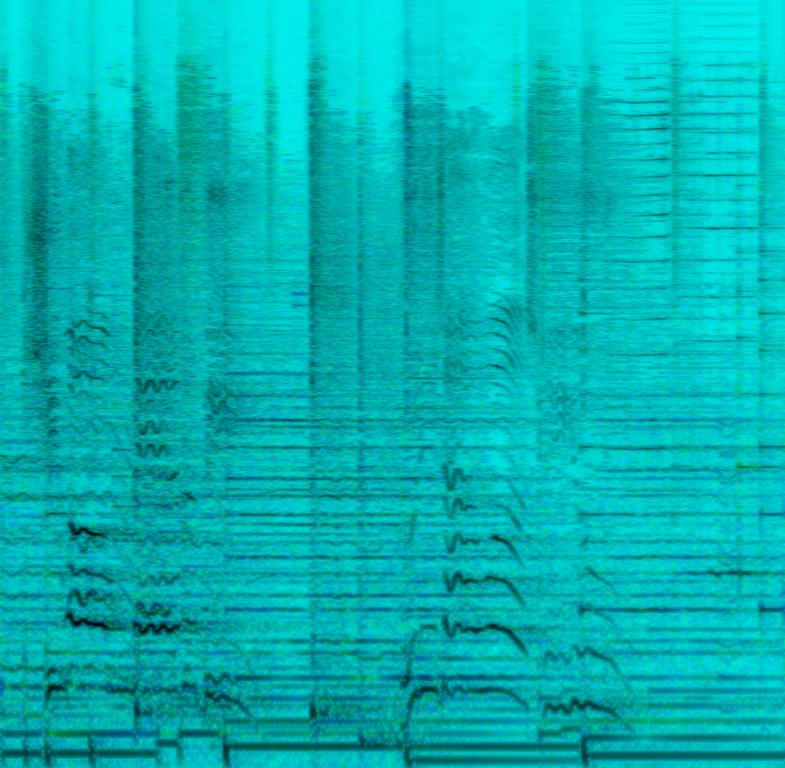
A female singer sings this sad Country song. The tempo is medium with a Harmonica harmony, steady bass line, acoustic guitar, auto harp and dobro accompaniment. The song is soft, mellow, sad, poignant, emotional, sentimental and despondent with a melodious tune. This Song is a classic Country Pop.